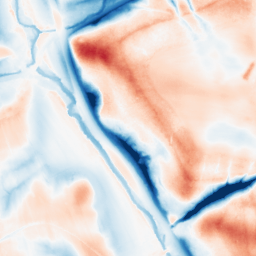
Category: trend_removal
Decomposition family: local_polynomial
Decomposition parameters: window_size: 51
degree: 1
Upsampling method: sinc_hamming
Upsampling parameters: scale: 2
kernel_size: 4
Upsampling scale: 2